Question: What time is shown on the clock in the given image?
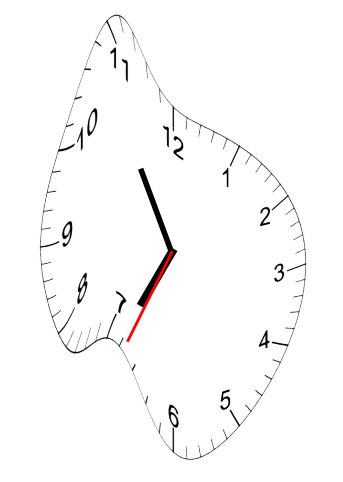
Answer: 06:54:34